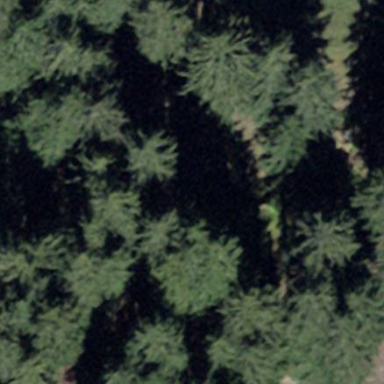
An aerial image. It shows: Forest area.